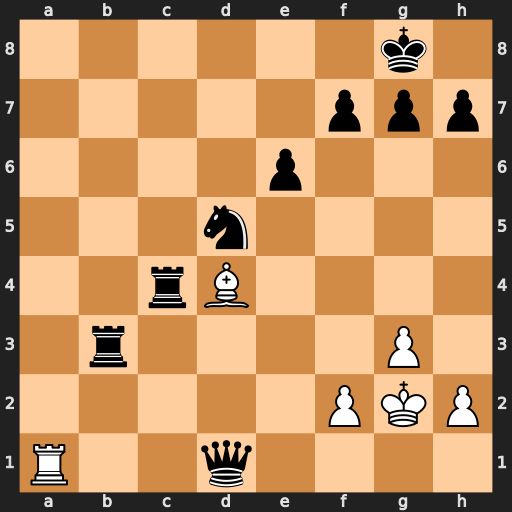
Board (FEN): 6k1/5ppp/4p3/3n4/2rB4/1r4P1/5PKP/R2q4
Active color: w
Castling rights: -
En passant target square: -
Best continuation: Ra8+ Rb8 Rxb8+ Rc8 Rxc8#